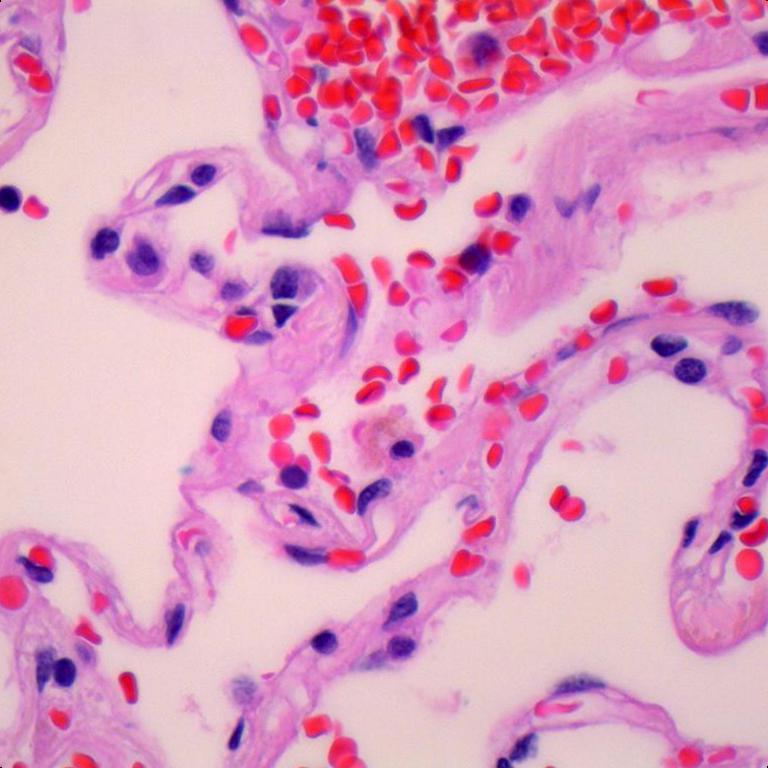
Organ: lung
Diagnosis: benign